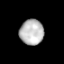
Tissue: lung
Cell type: Epithelial cells
Senescence score: 0.5441
Nuclear area (px): 597
Mean DAPI intensity: 185.372